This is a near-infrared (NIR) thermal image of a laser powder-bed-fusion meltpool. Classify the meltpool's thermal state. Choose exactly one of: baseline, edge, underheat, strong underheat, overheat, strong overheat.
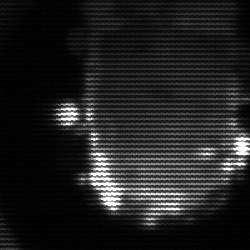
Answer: baseline